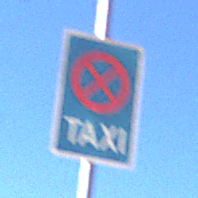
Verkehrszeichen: Taxenstand
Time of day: MorningAfternoon
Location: Outdoor (RoadRail)
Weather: Clear
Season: NotSpecified
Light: Natural